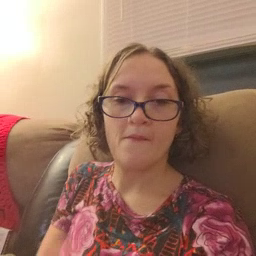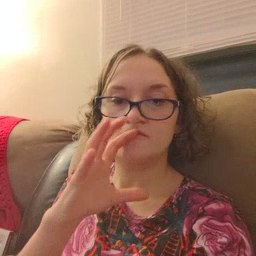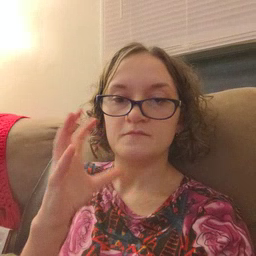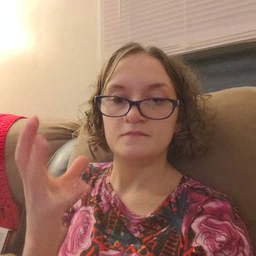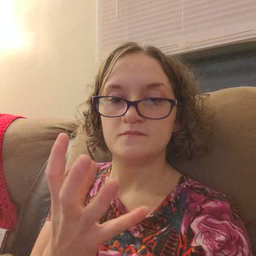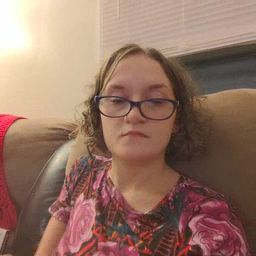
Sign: balloon